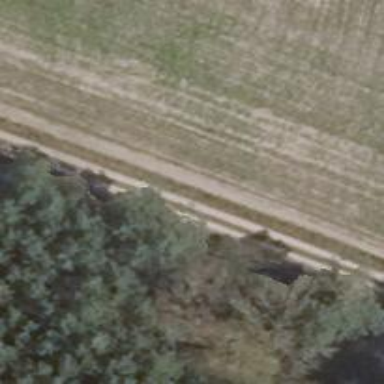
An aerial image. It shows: Sandy track road with grade3 tracktype.